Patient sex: M
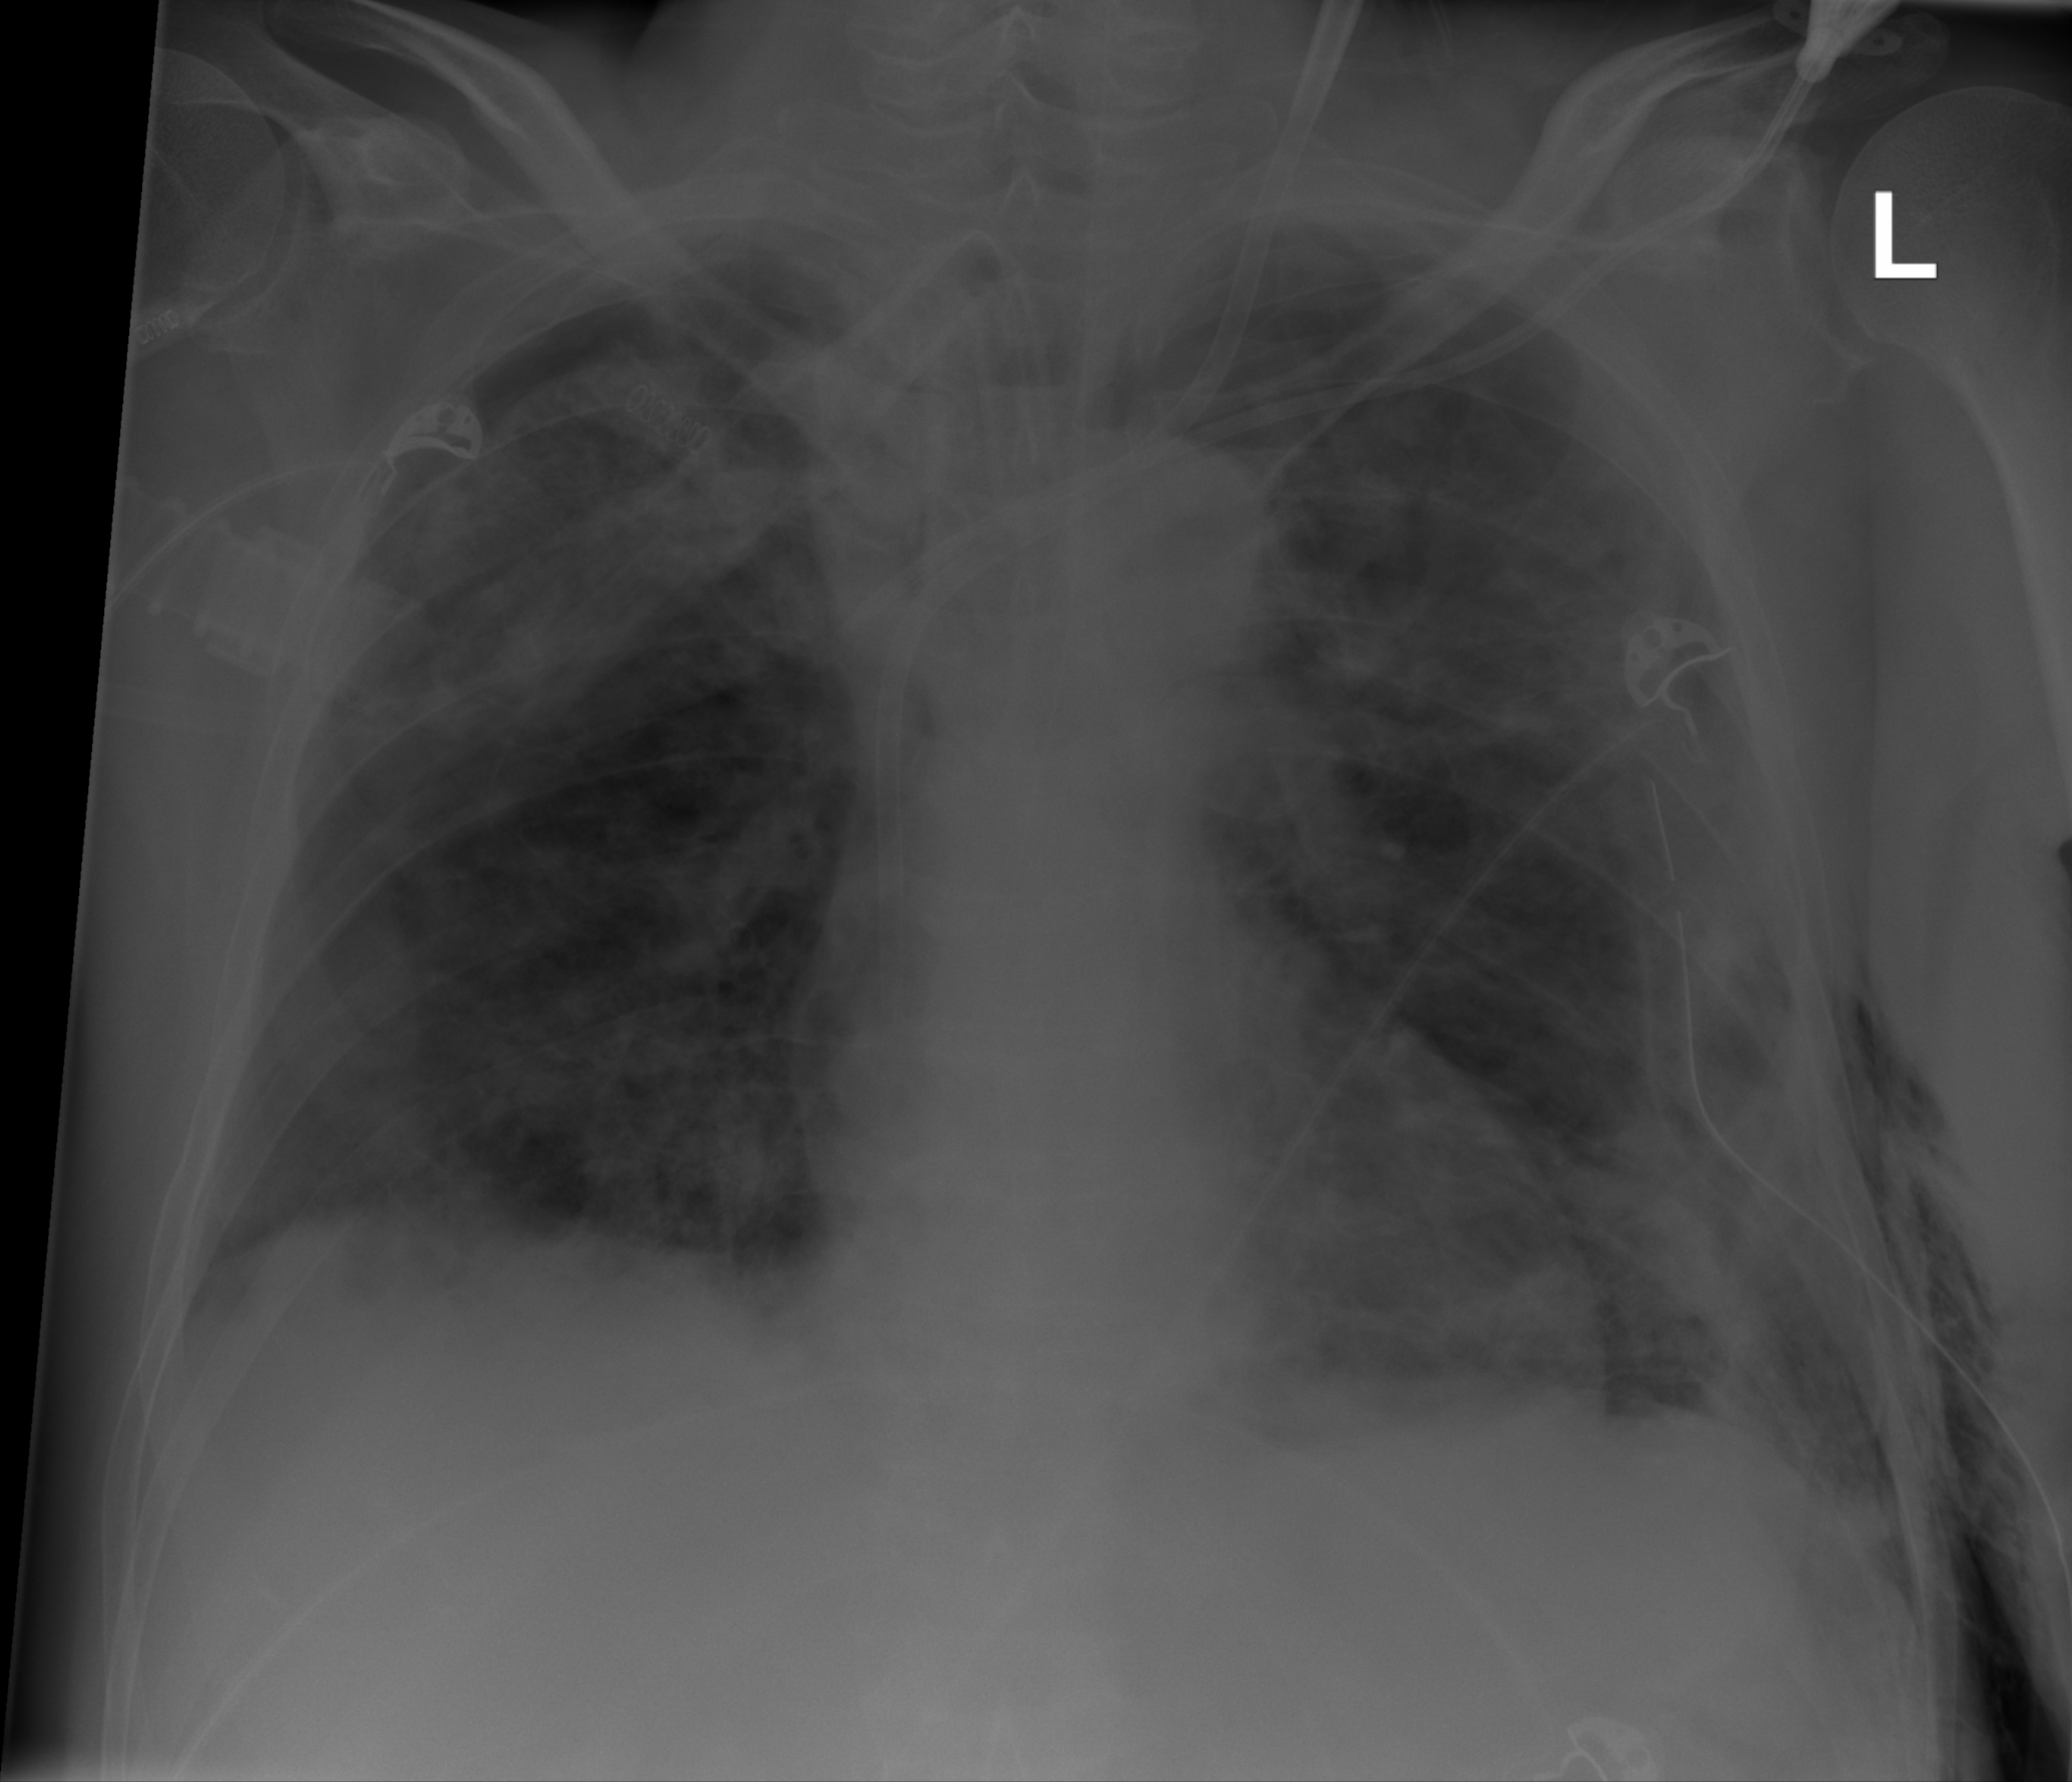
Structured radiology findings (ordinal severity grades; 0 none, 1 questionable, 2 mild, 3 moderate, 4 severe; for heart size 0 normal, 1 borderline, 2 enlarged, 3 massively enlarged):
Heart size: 0
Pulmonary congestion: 0
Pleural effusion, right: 2
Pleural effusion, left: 0
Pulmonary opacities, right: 2
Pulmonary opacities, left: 2
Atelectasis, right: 2
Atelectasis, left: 2